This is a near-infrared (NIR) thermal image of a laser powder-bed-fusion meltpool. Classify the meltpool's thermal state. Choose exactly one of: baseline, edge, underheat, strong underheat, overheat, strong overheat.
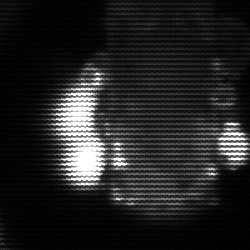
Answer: strong underheat